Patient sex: M
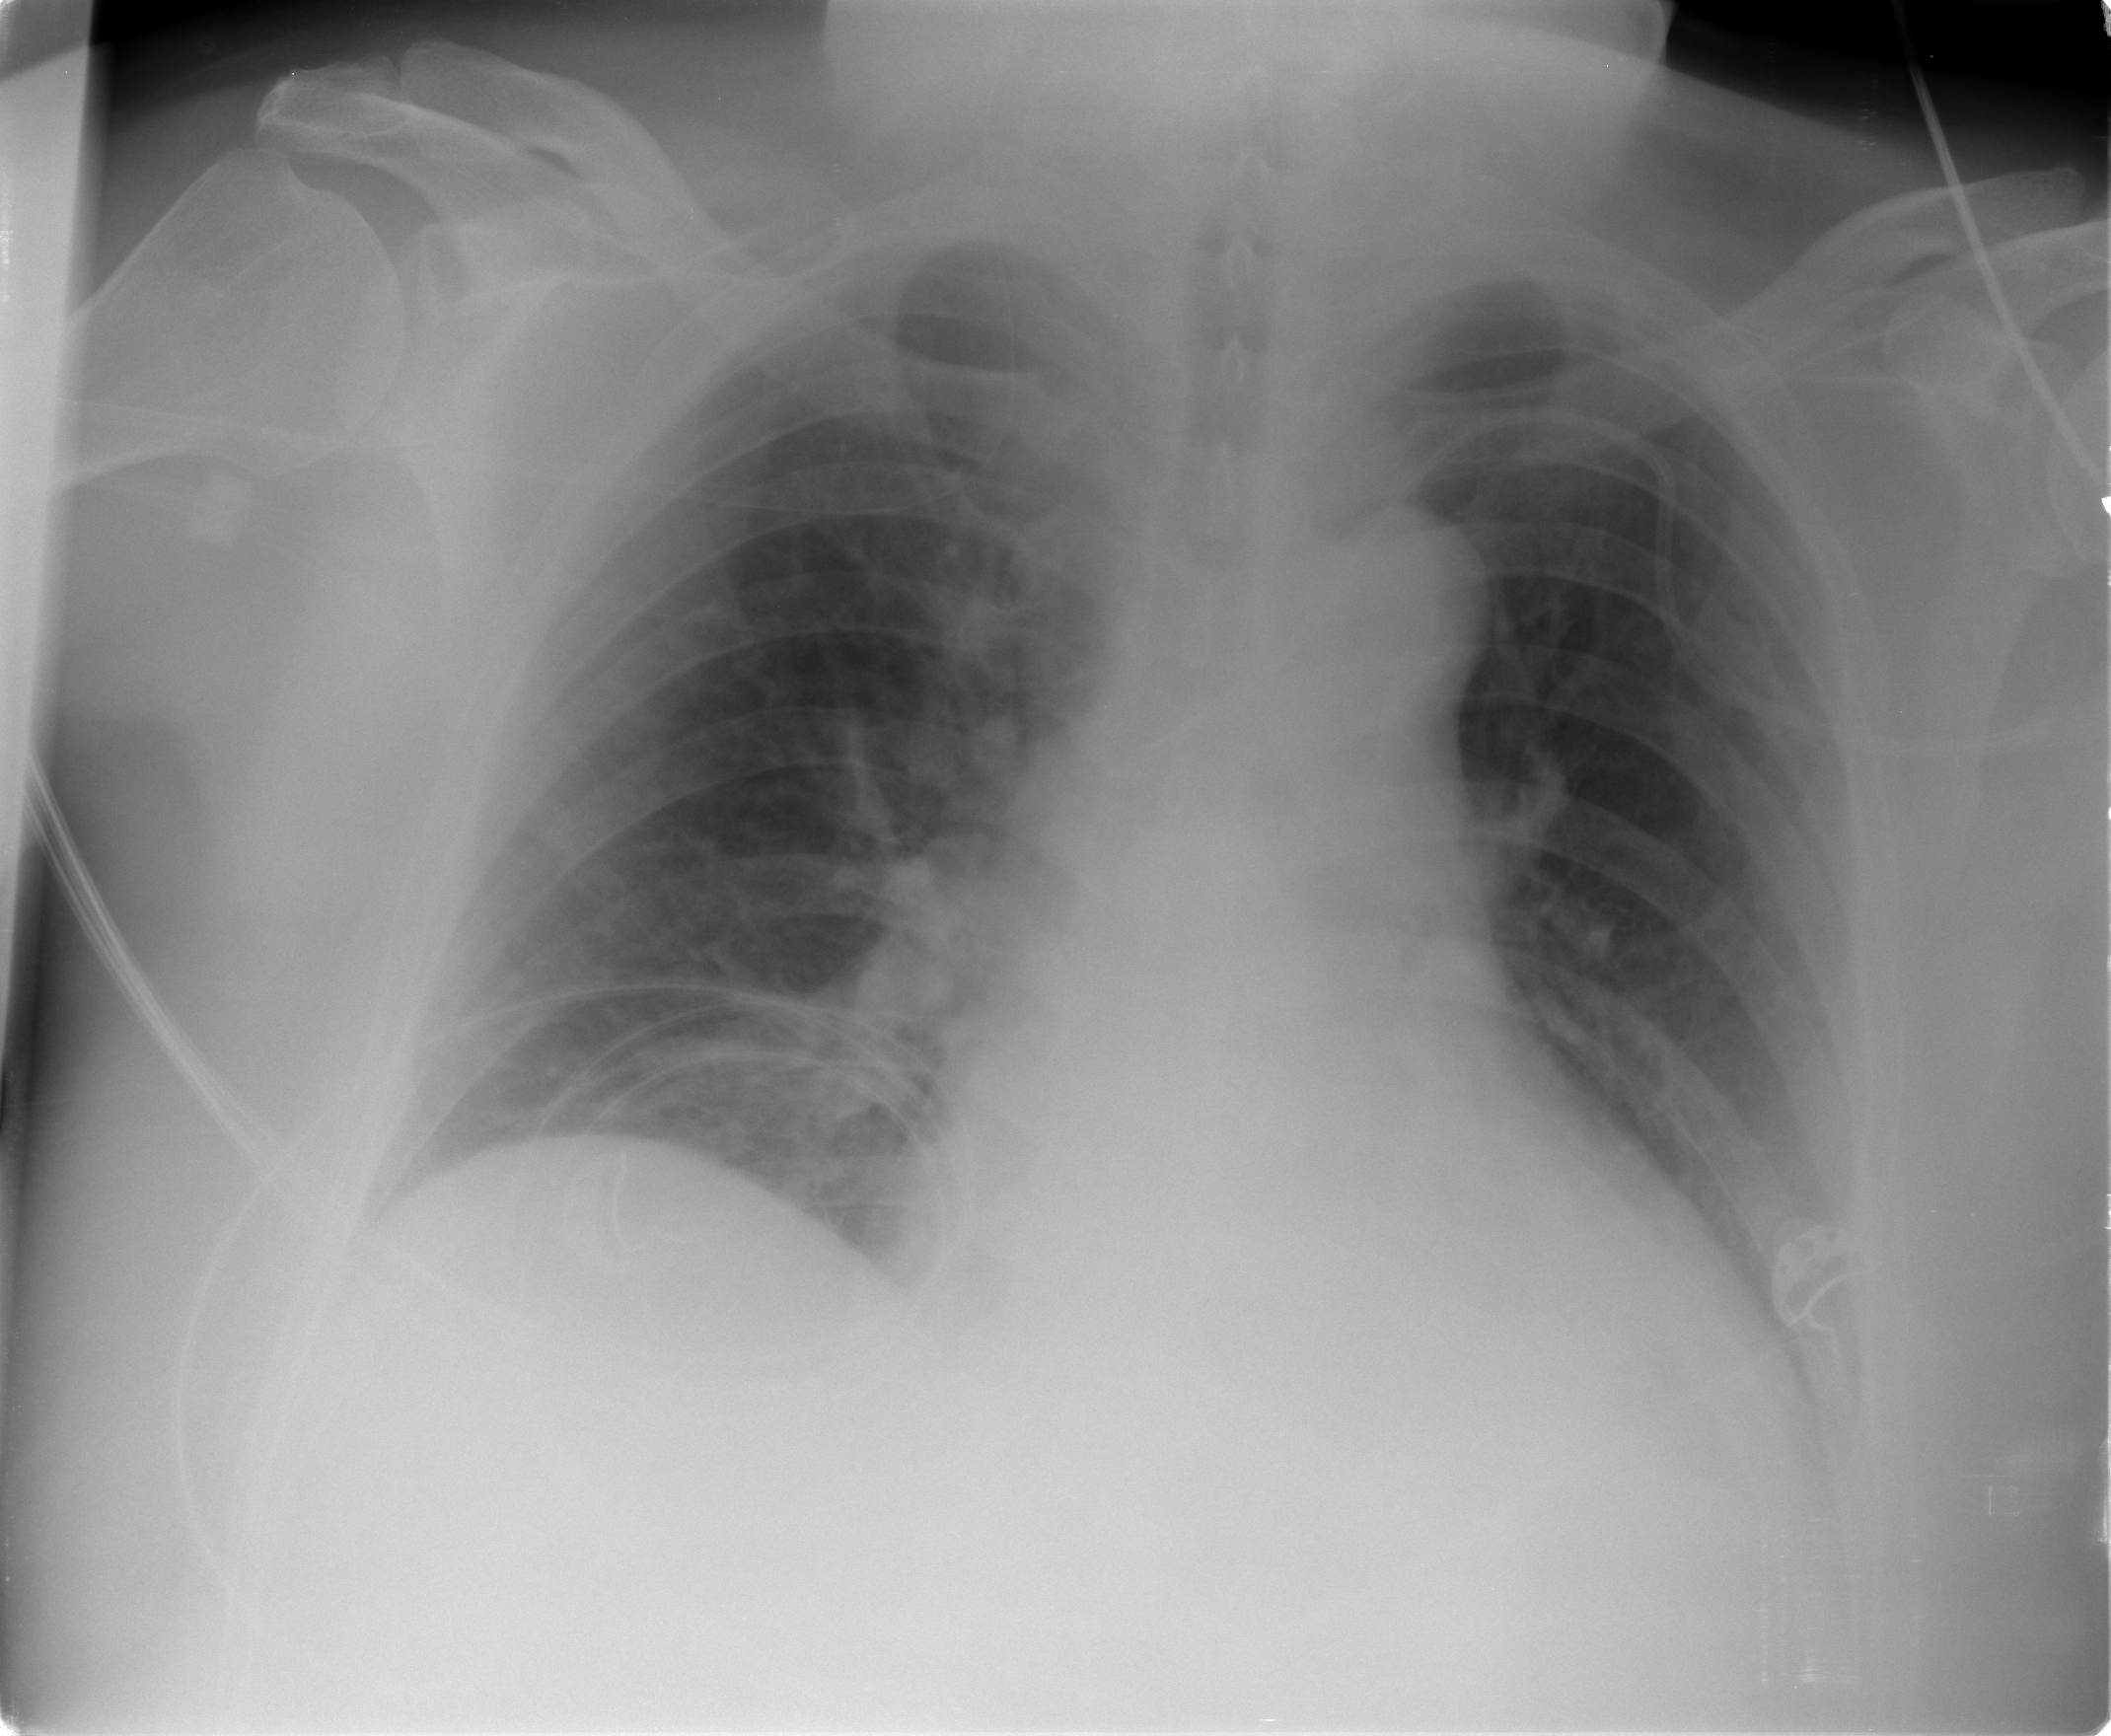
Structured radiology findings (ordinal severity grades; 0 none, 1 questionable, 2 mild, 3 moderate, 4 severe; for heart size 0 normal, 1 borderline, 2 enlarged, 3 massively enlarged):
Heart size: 2
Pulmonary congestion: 0
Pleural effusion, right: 0
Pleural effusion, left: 1
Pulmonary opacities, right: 2
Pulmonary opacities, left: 0
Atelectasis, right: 2
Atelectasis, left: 2